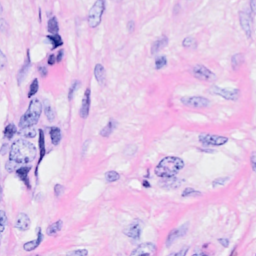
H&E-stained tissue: Breast